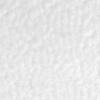
Label: no_change